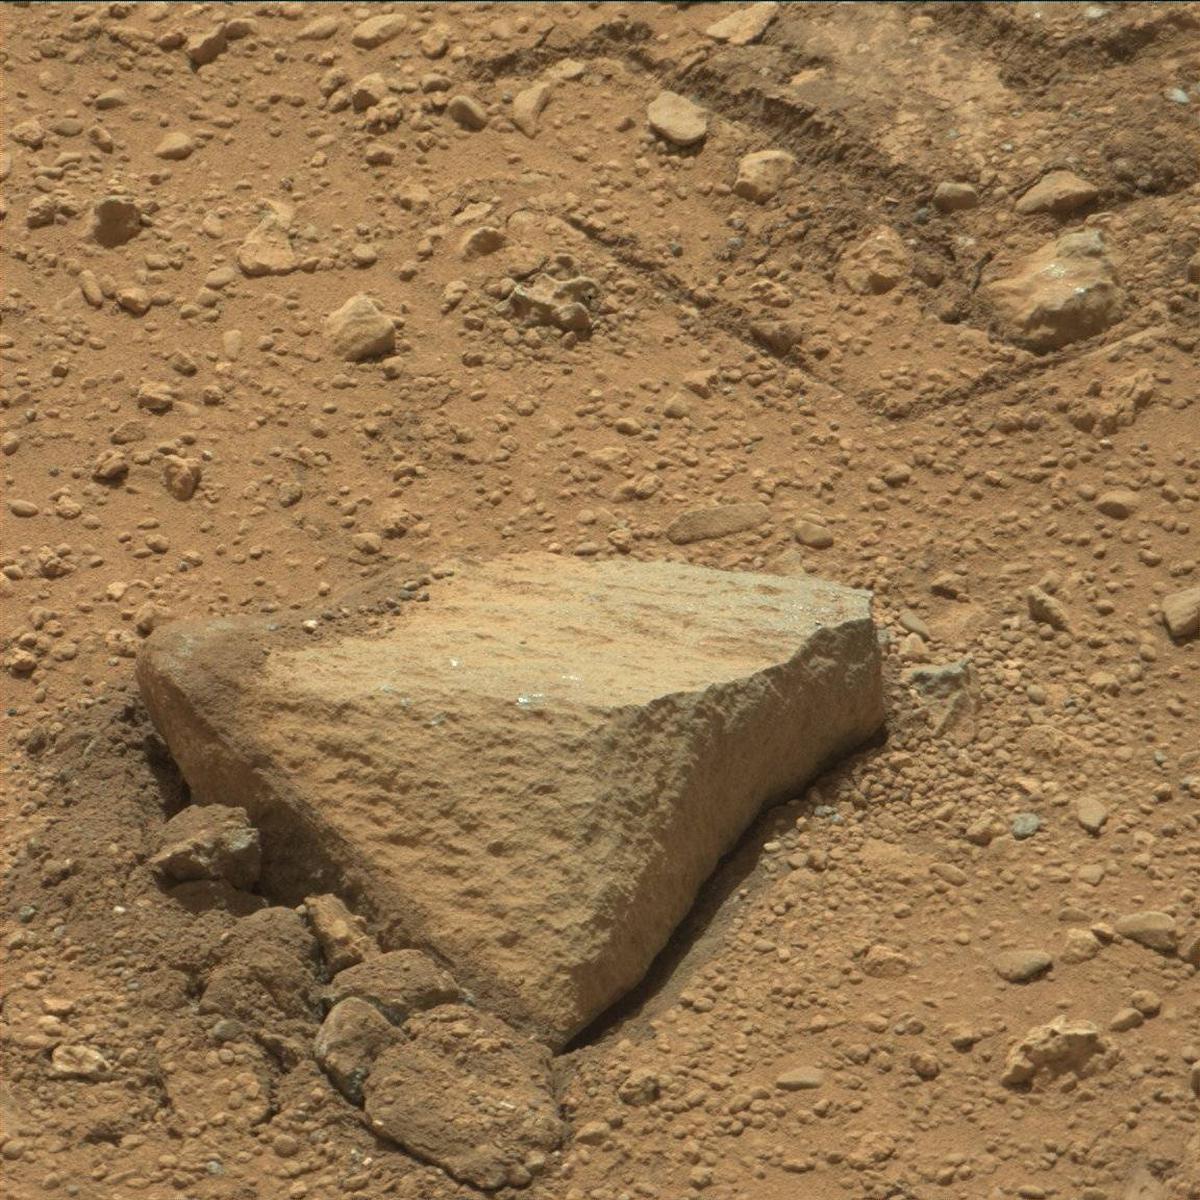
Terrain classes present: Bedrock, Rock, Sand / Soil, Track